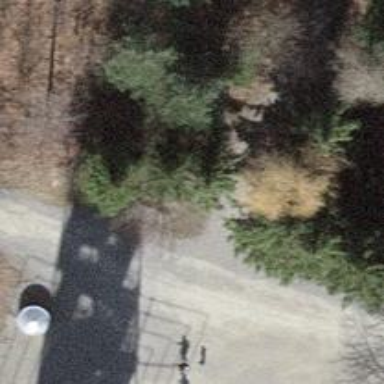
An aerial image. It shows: Brown bench.